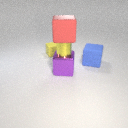
large blue rubber cube to the right of large purple metal cube